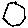
Label: hexagon